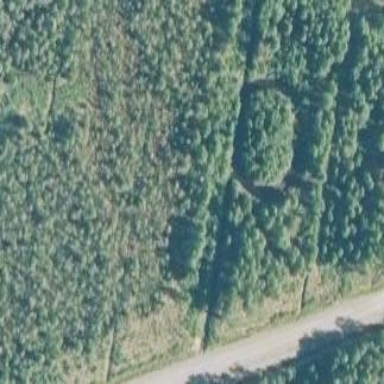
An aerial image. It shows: Woodland with evergreen needle-leaved trees.